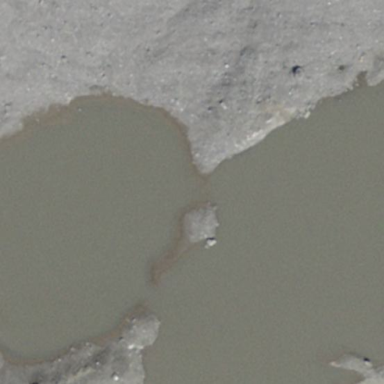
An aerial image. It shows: Pond surrounded by natural water.